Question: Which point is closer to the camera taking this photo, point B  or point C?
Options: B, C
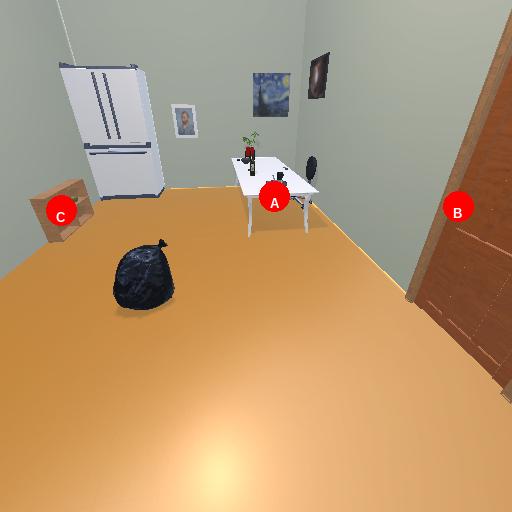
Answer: B